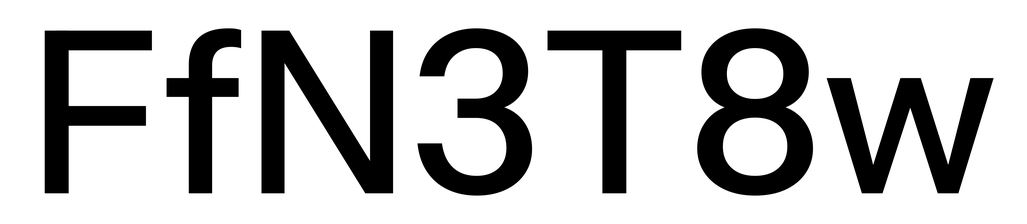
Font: InstrumentSans_Medium